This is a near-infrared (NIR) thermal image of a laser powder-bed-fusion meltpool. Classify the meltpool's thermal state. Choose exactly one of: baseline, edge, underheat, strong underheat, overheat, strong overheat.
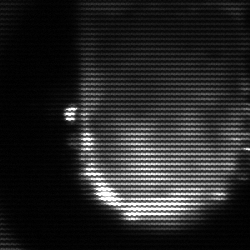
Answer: baseline